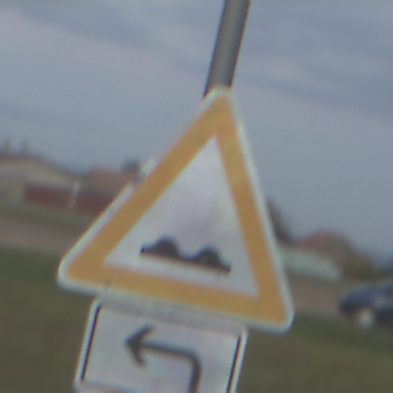
Verkehrszeichen: UnebeneFahrbahn
Zusatzzeichen unten: RichtungsangabeDurchPfeile2
Umgebung: Outdoor, Nature
Tageszeit: SunriseSunset
Wetter: PartlyCloudy
Licht: Natural
Jahreszeit: NotSpecified
Kontrast: LowContrast